Question: I'm trying to print a textbox within a form.
This is my code for the component of the form (within python):
'''
print "<tr><td>Review </td><td>< input type=""textarea"" name=""Review"" cols=""50"" rows=""5""> "
print """
Enter some text...
</textarea>
<br />
"""
'''
But on the form, it ends up like this
I'm sure it's just syntax, but I'm pretty new to HTML.
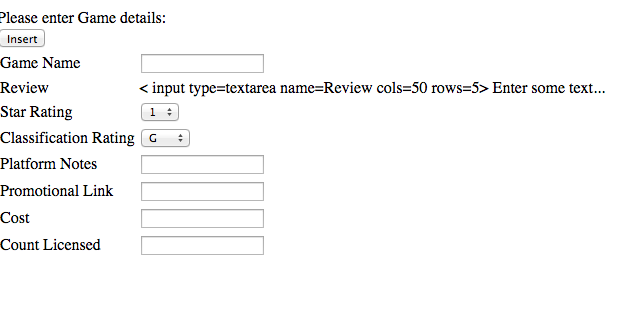
Answer: Try this one:
'''
print "<tr><td>Review </td><td><input type="textarea" name="Review" cols="50" rows="5" />"
print """
Enter some text...
</textarea>
<br />
"""
'''